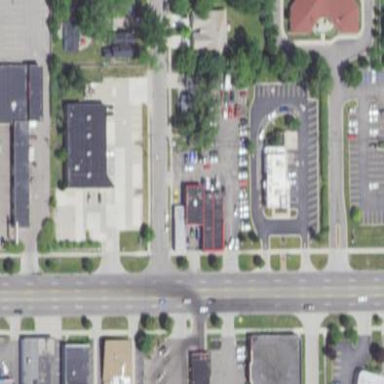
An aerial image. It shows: Retail area.